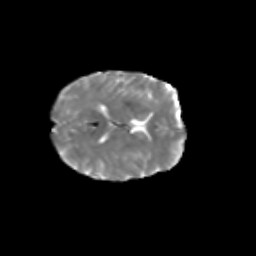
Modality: T2w
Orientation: axial
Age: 37
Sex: female
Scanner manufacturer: siemens
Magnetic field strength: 3 T
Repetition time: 1.8 s
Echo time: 0.07 s